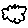
Label: cloud